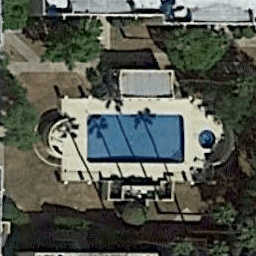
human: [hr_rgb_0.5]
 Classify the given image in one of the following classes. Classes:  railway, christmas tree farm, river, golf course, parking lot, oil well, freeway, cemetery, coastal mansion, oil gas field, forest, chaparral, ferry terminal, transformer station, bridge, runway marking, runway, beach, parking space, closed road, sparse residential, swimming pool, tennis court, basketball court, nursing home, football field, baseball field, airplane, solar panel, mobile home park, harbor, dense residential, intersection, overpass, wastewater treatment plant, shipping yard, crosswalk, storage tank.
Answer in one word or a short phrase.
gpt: swimming pool